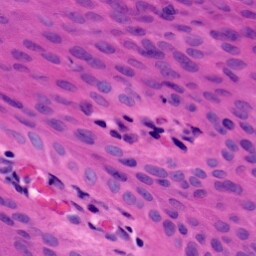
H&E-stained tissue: Skin